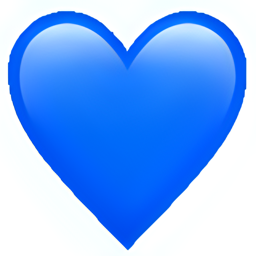
Name: blue heart
Emoji: 💙
Group: Smileys & Emotion
Sub-group: emotion